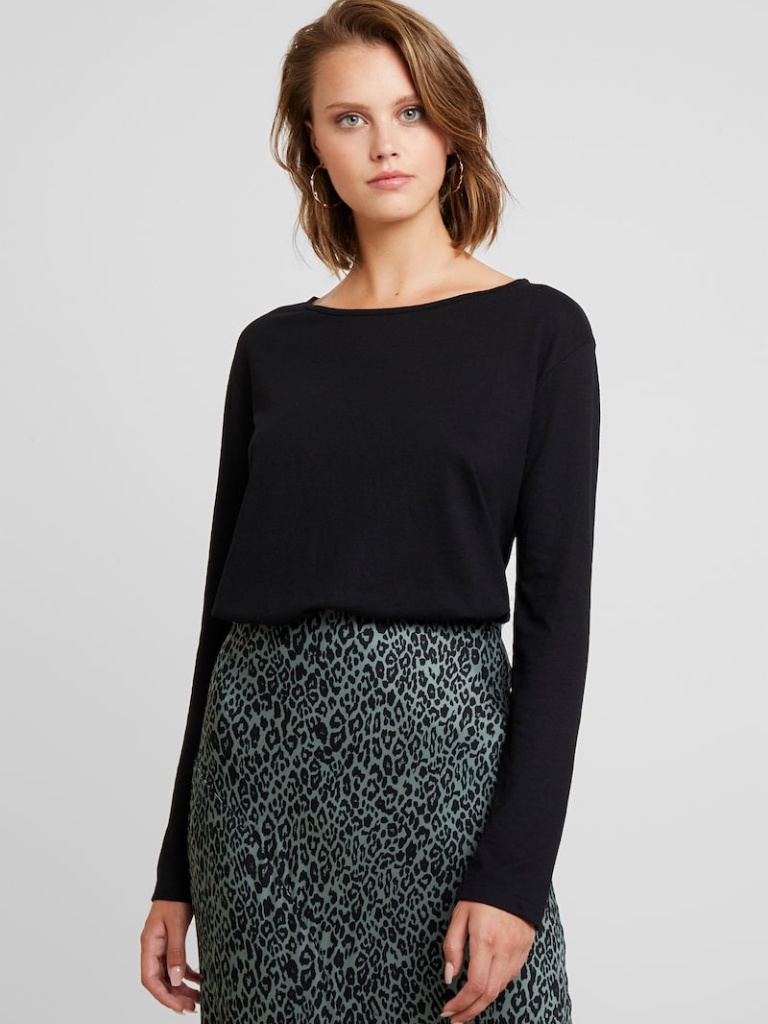
cotton relaxed a long-sleeved with the sleeves down hip length Fully Tucked in crew t-shirt